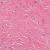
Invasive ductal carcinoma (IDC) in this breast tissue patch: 0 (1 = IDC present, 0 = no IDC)